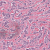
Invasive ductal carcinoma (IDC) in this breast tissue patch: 1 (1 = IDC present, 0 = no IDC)